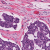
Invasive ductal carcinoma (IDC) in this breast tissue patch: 1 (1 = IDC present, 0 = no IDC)